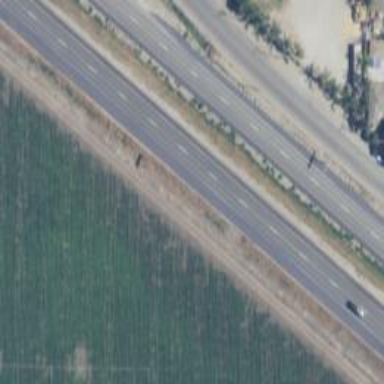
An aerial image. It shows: Asphalt motorway.